RGB frame:
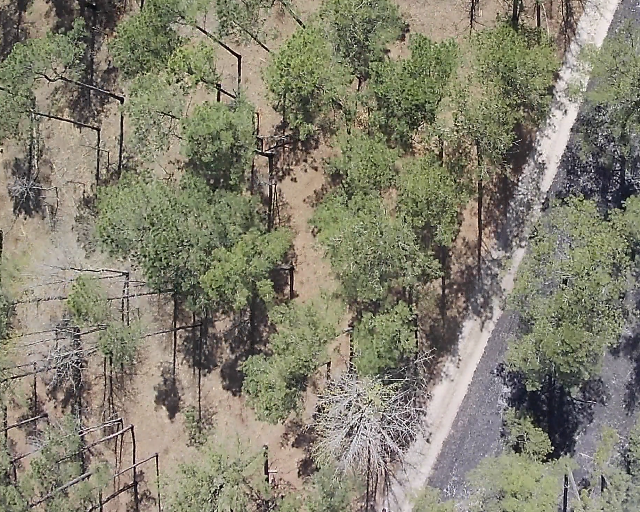
Thermal frame:
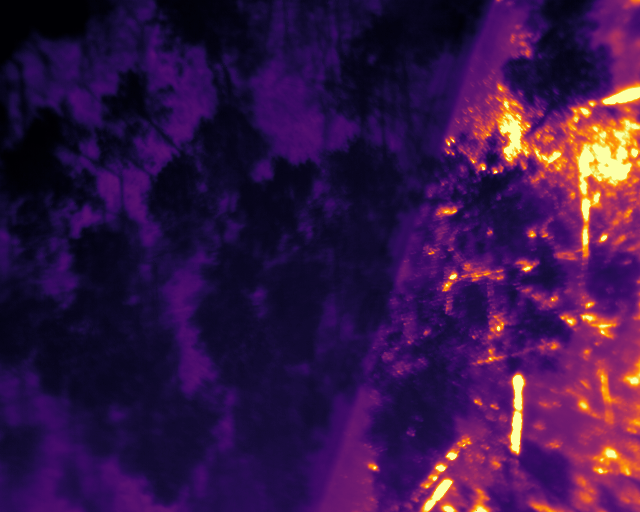
Captured: 2026-02-27 02:39:55
Pixels at or above 80 °C: 21768 (fraction of frame: 0.06643)